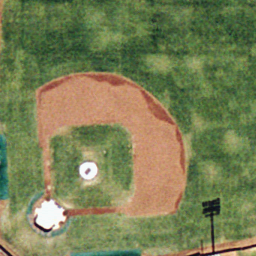
Label: baseball diamond